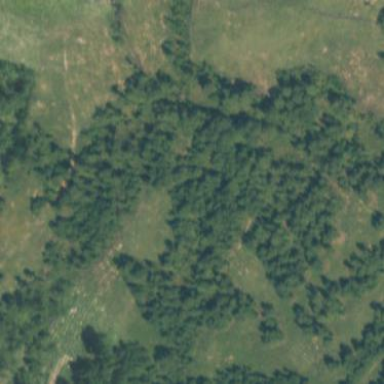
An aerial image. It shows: Forest with evergreen needle-leaved trees.